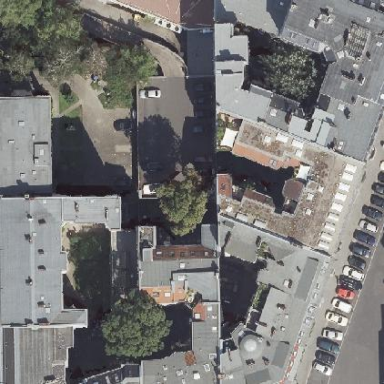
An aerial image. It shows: View of apartment building.